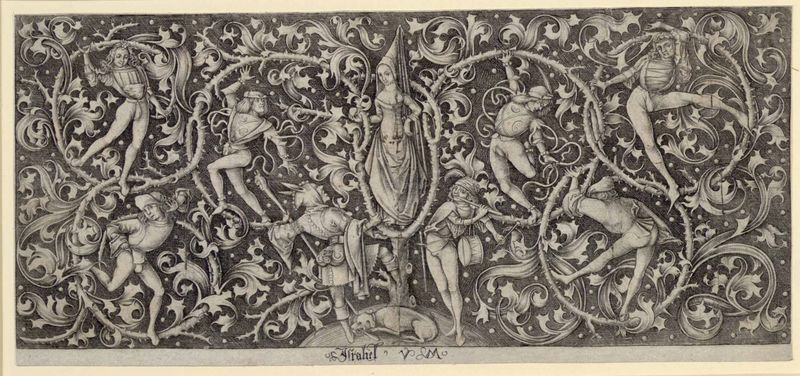
Titel: Querfüllung mit Moriskentanz
Künstler: Israhel van Meckenem
Standort: Wien
Institution: Albertina, Wien
Schlagwörter: blätter, laub, mann, menschen, äste, bewegung, frau, grau, hut, kleid, männer, schwarz, weiss, zeichnung, hund, schleier, haube, tanz, rahmen, bild, ast, personen, blatt, girlande, musik, musiker, tanzen, ranken, relief, schrift, stab, hecke, figuren, dekoration, narr, druck, schwarzweiss, stich, schwert, kugel, ritter, trommel, ranke, girlanden, flöte, querflöte, mittelalter, strumpfhose, dornen, gaukler, anbetung, trommler, fee, burgfräulein, tänzer, flötenspieler, einhorn, wort, musikant, arabeske, dornenhecke, knappe, burschen, dornröschen, tänzert, tränzer, asrahel, gekröse, trakel, v&m, minnensänger, jimd, ornamente